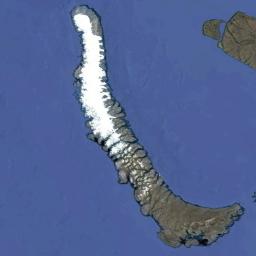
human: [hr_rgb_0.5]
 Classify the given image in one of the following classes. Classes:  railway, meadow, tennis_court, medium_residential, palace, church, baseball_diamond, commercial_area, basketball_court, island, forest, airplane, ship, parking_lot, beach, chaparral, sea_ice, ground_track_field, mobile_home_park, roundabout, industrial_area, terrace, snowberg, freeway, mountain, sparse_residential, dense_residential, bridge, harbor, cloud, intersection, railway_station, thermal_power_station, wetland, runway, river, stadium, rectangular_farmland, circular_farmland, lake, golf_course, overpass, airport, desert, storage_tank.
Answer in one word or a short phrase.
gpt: island